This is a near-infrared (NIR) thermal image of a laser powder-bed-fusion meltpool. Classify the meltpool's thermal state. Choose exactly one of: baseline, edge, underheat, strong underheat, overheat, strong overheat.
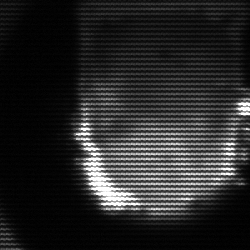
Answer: baseline